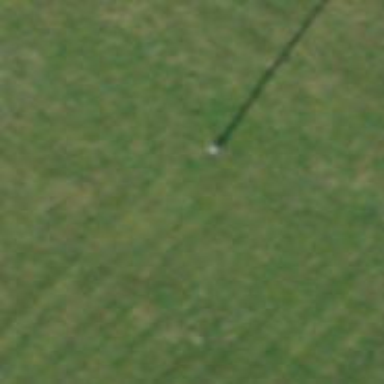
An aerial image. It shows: Power pole.